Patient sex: M
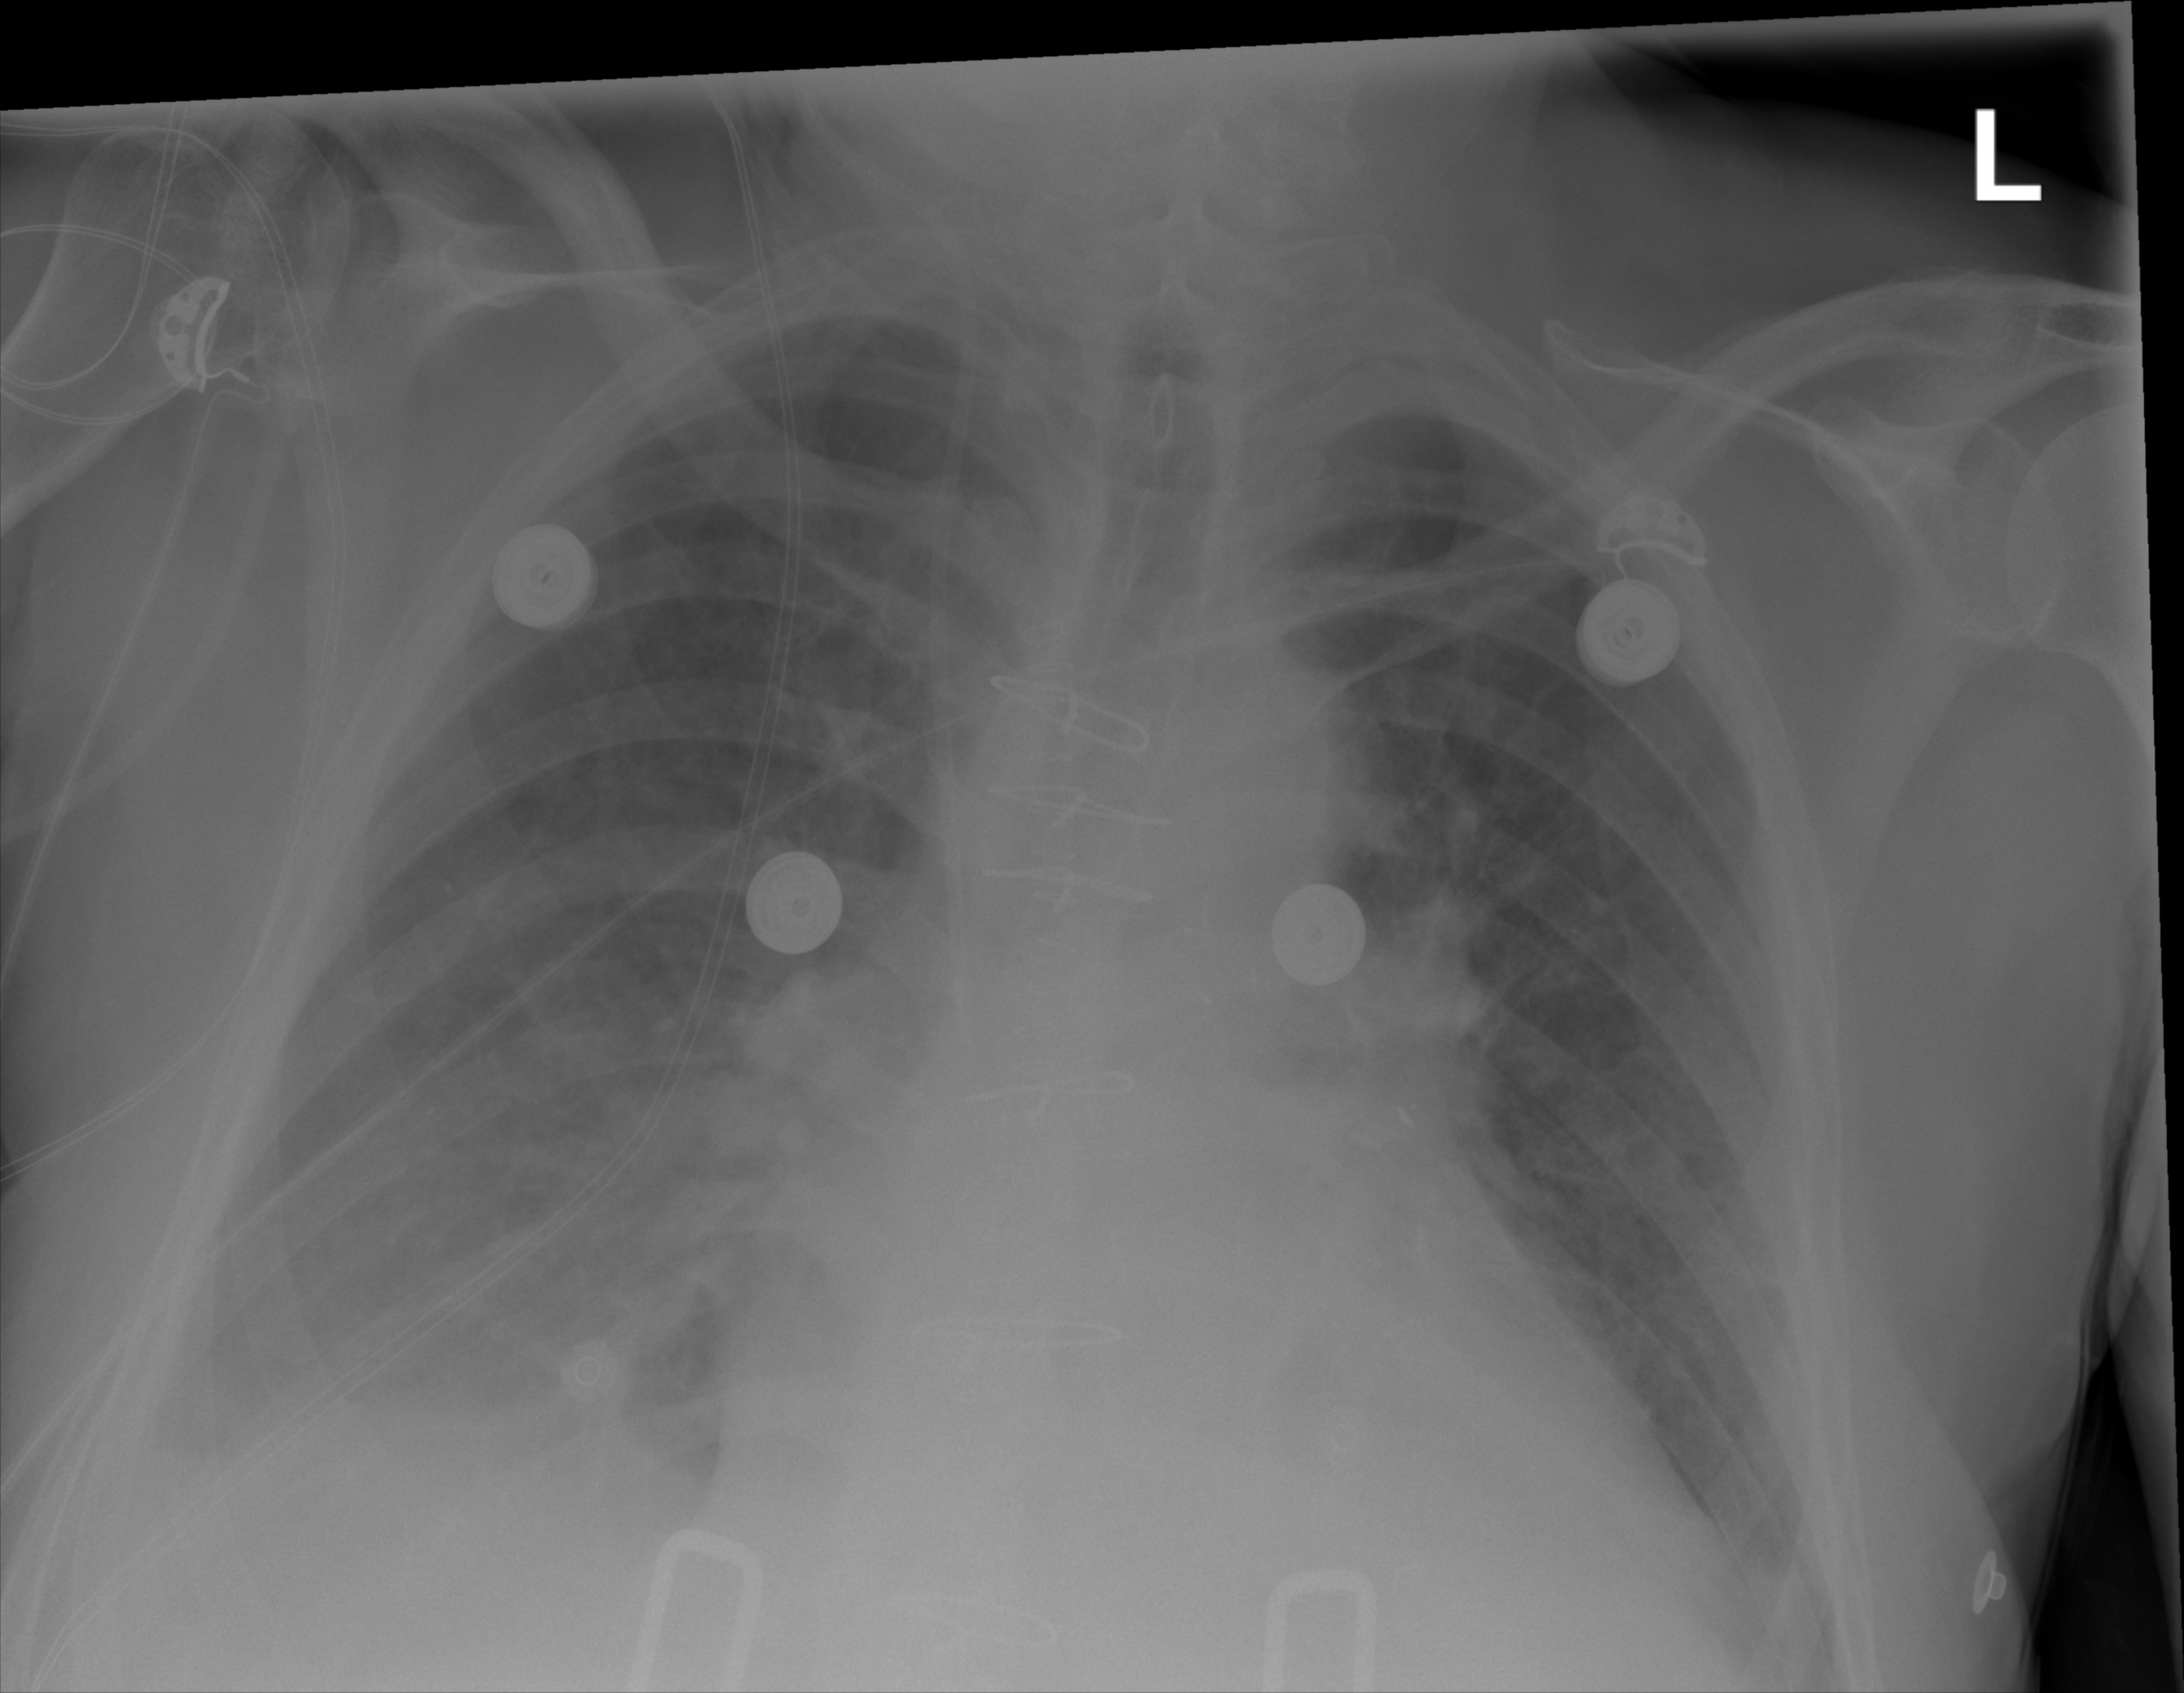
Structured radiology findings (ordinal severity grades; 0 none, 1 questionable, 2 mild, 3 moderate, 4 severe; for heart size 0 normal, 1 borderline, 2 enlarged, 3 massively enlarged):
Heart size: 2
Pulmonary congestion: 2
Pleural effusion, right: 3
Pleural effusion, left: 2
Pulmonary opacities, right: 0
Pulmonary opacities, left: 0
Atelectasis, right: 2
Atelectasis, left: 0